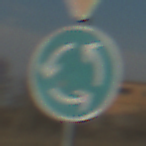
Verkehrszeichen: Kreisverkehr
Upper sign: VorfahrtGewaehren
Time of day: MorningAfternoon
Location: Outdoor (Nature)
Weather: Clear
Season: NotSpecified
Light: Natural